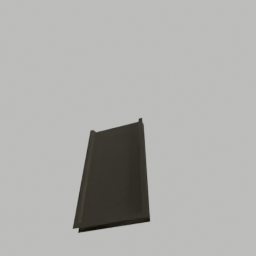
Label: architecture